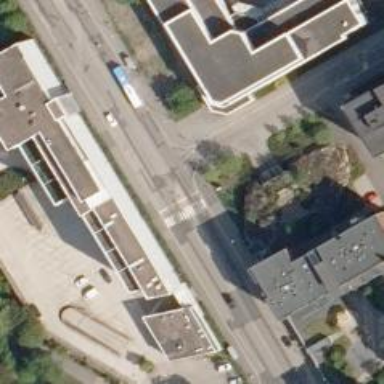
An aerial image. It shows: Tram crossing on the railway.